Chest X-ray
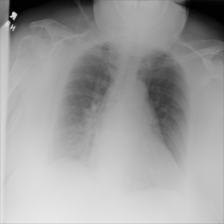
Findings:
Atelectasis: negative
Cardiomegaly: negative
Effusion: negative
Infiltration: negative
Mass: negative
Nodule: negative
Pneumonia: negative
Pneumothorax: negative
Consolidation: negative
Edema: negative
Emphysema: negative
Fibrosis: negative
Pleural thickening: negative
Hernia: negative